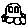
Label: car